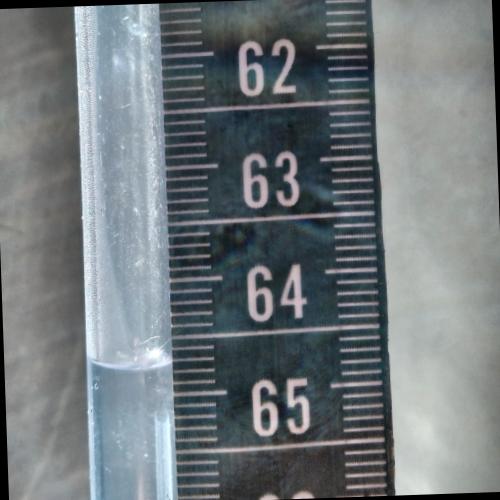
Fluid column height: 64.7 cm